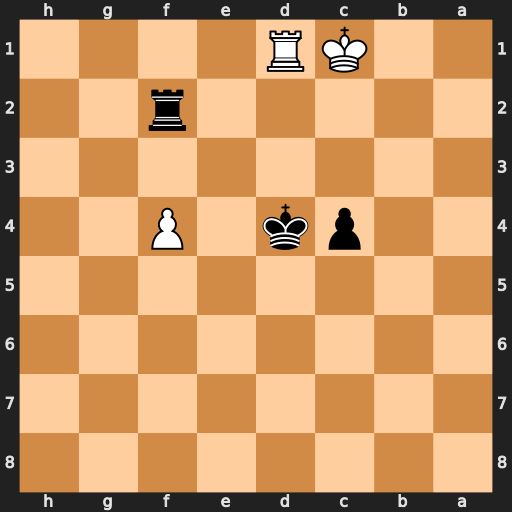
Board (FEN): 8/8/8/8/2pk1P2/8/5r2/2KR4
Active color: b
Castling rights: -
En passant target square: -
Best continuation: Kc3 Rh1 Kb3 Rh8 Rf1+ Kd2 c3+